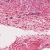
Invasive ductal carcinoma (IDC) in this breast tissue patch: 0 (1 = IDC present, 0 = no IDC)